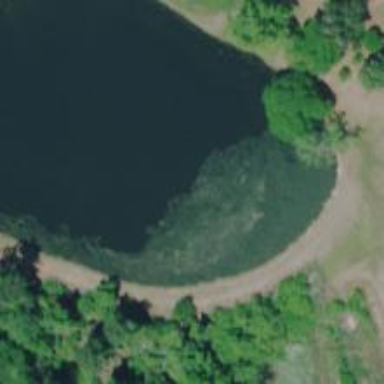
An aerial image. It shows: Serene lake surrounded by nature.